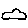
Label: cloud